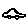
Label: car